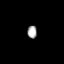
Tissue: lung
Cell type: T cells
Senescence score: 0.5426
Nuclear area (px): 121
Mean DAPI intensity: 166.446